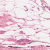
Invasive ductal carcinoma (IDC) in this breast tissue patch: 0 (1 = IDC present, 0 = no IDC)